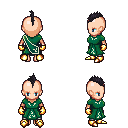
a pixel art fantasy rpg character, female body template, human, light skin, sash dress, metal pants, raven mohawk hairstyle, gold gloves, gold boots, four views (front, back, left, right), 2x2 character sprite sheet, small pixel art, hard edges, no anti-aliasing